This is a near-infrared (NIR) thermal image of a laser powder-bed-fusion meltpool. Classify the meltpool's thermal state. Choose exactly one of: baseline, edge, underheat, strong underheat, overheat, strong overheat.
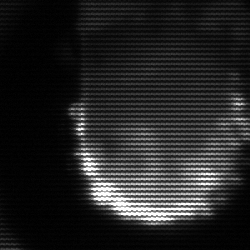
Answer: baseline